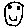
Label: smiley face